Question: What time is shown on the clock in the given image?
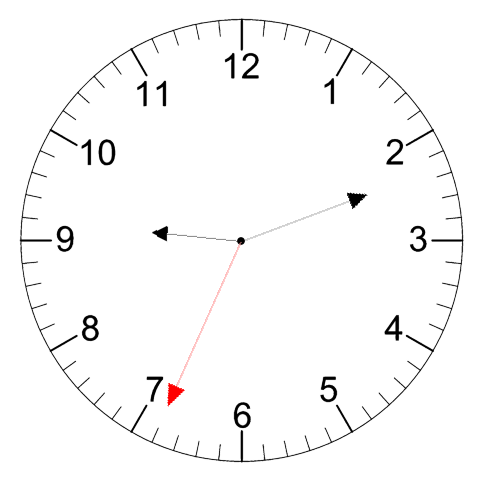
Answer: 09:11:34